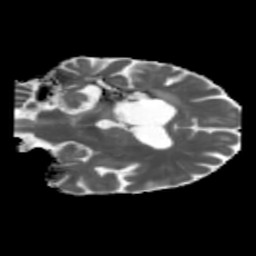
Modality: MD
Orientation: coronal
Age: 53
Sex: female
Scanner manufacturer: siemens
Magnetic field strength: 3 T
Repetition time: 5.47 s
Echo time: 0.0854 s